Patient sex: M
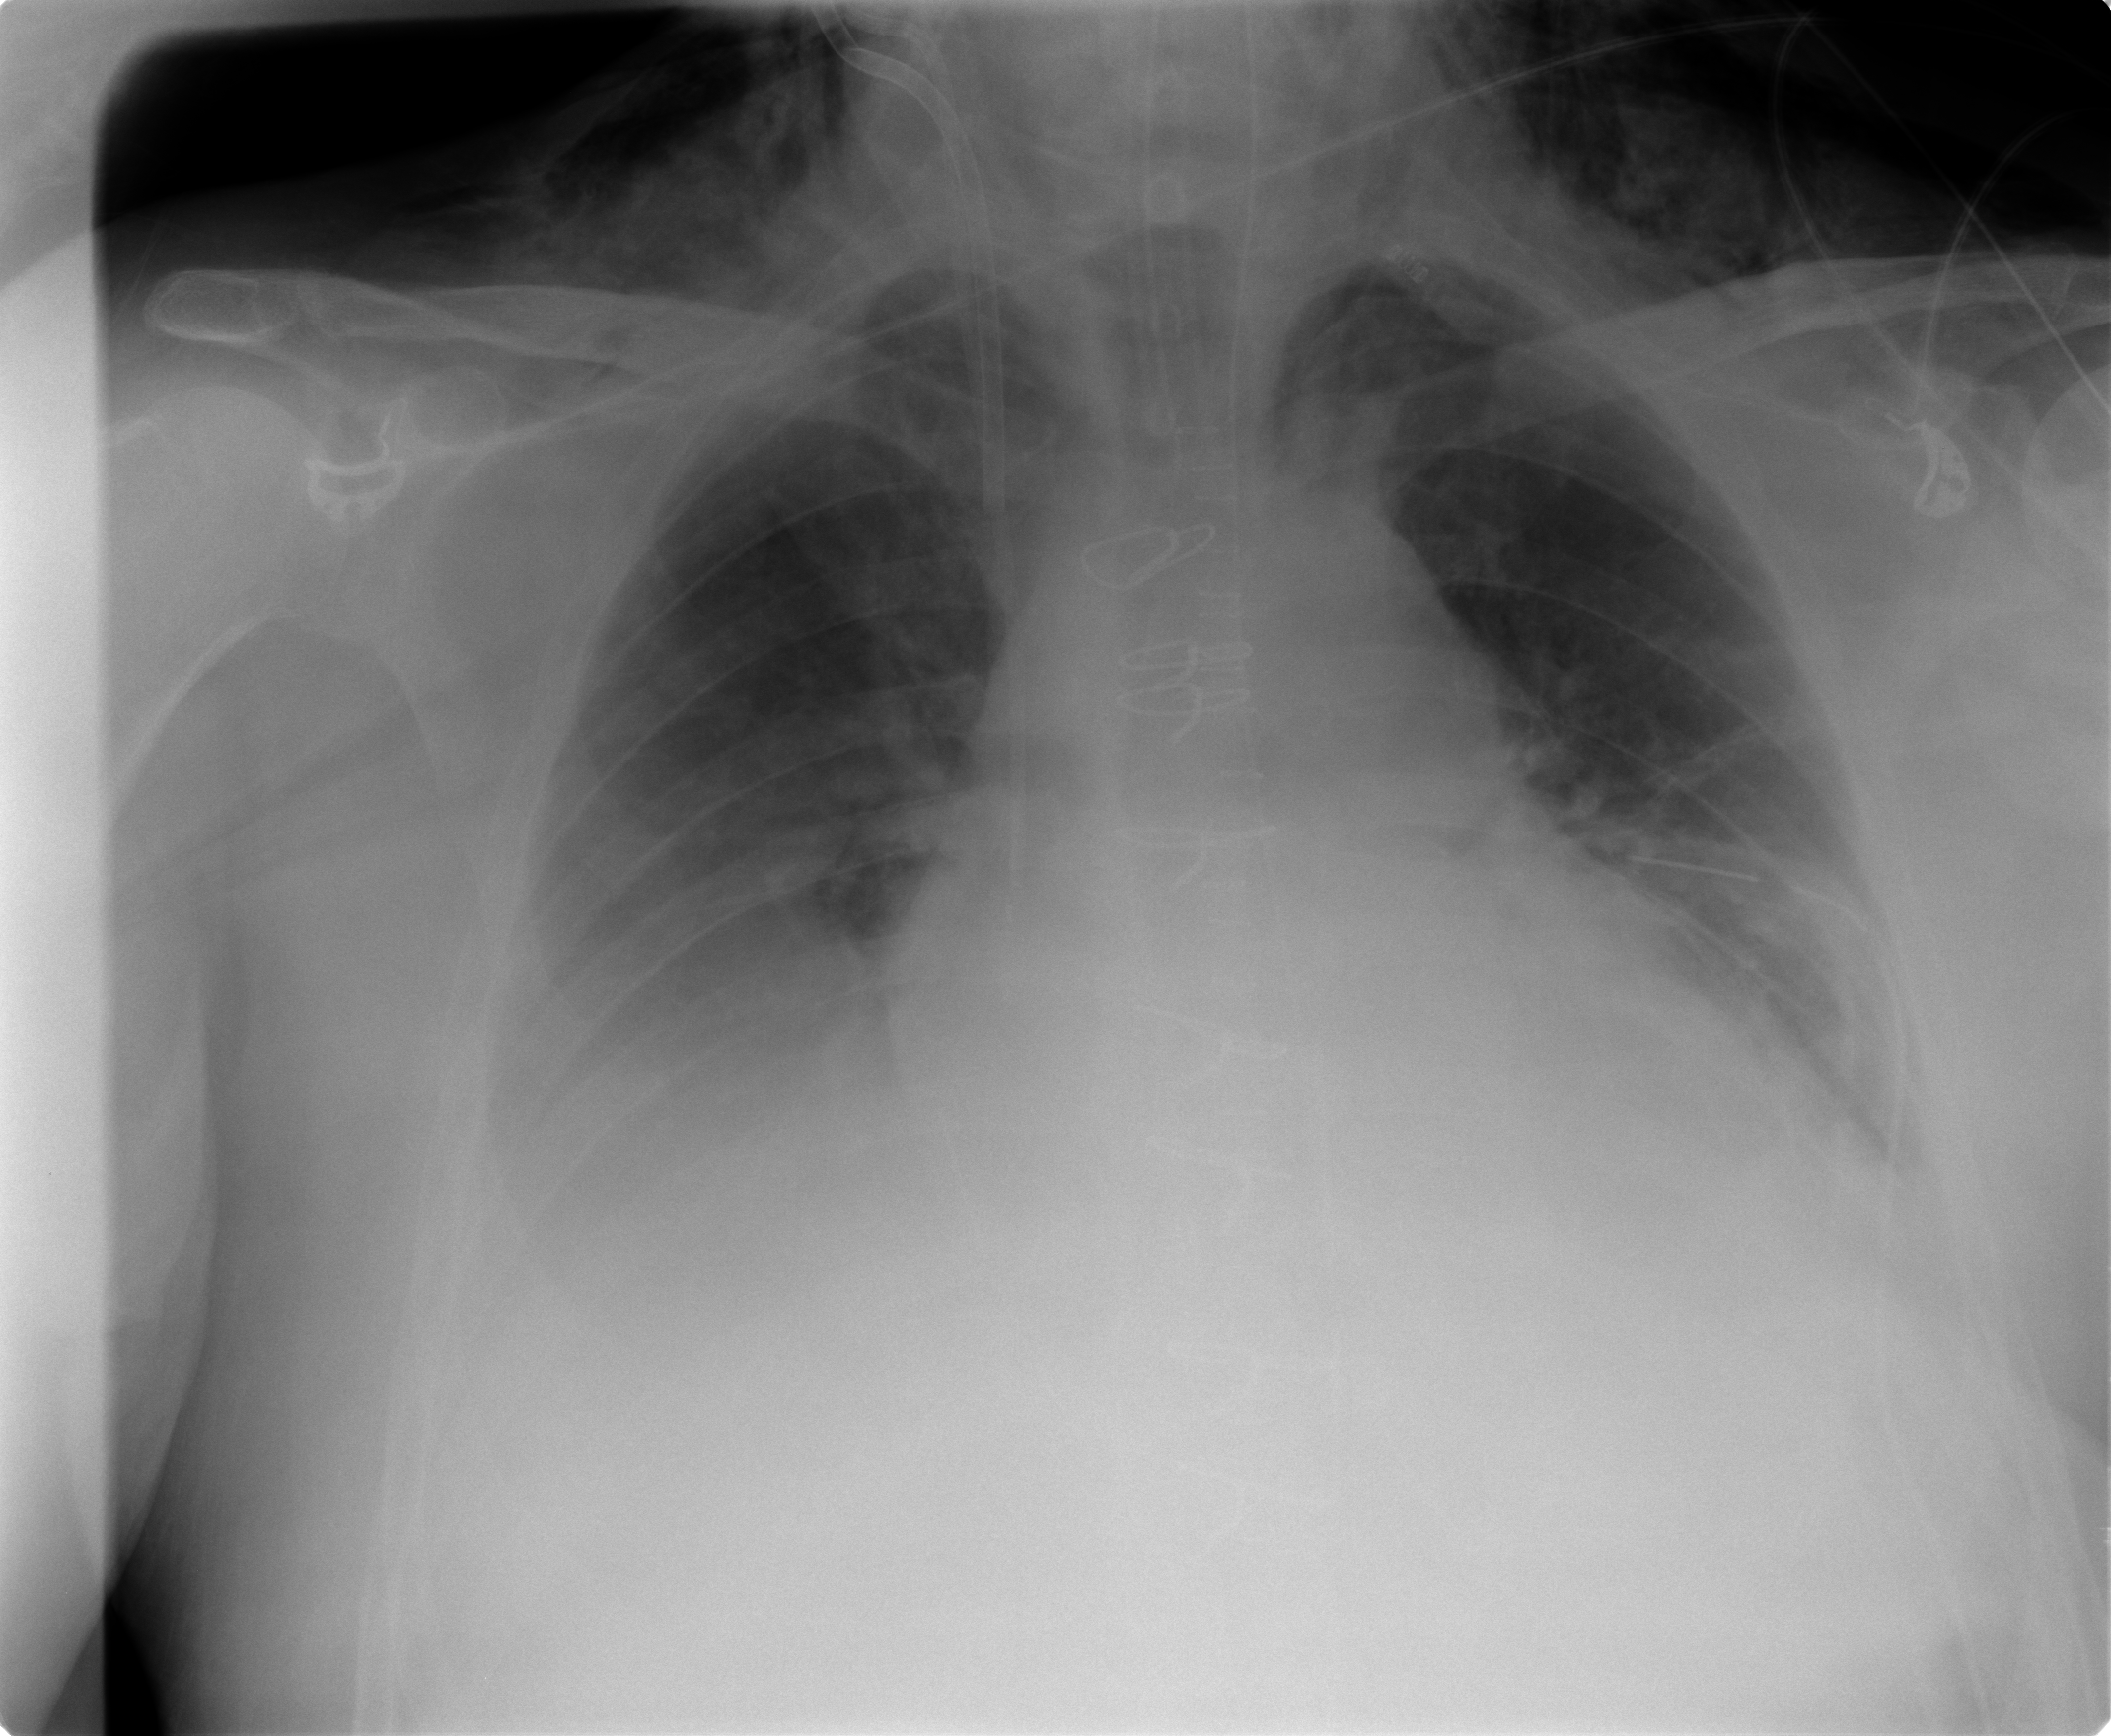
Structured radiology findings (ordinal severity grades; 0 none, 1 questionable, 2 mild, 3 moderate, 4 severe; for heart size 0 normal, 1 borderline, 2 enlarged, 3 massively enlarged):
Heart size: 2
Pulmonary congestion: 2
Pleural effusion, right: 3
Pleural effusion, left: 2
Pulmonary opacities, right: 0
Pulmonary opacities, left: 0
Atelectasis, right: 3
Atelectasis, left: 2